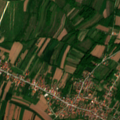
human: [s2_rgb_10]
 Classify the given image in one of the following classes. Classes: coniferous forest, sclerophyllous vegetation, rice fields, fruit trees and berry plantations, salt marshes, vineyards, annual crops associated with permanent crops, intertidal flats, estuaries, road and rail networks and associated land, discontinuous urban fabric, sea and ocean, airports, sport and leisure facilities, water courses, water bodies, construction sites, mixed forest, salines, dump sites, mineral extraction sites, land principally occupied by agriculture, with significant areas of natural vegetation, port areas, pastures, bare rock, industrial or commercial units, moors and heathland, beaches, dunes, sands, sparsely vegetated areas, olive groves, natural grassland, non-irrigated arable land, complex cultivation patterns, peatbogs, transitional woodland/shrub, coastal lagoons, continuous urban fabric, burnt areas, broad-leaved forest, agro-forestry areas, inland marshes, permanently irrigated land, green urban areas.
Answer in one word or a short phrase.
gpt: discontinuous urban fabric, non-irrigated arable land, complex cultivation patterns, land principally occupied by agriculture, with significant areas of natural vegetation